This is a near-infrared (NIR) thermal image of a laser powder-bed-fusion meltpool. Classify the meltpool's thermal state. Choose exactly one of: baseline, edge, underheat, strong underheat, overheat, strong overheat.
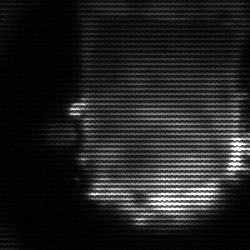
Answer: baseline